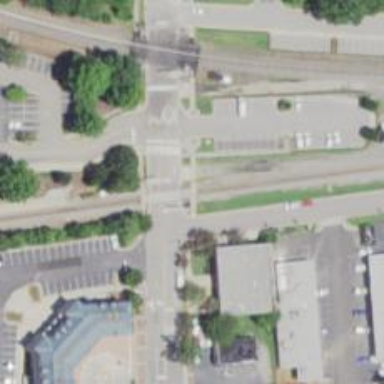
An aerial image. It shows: Railway crossing.